Question: Greetings. I've been using vim for years, and I've recently started toying with XCode. One of the things I really like about XCode is that it will complete words me hitting '<TAB>'.
For instance, in this image below I only need to type 'NSSObj' and the rest is filled in automatically, no special keystroke required.

I'd like to reproduce this effect in vim.
To be clear, this question is not about how to get tab/omni-completion working in vim. I've already got tab/omni completion working just fine and that's not a problem. The question is: does anyone know how to get vim to autocomplete ?
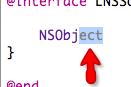
Answer: vimscripts has a plugin called <URL> that does what you want.